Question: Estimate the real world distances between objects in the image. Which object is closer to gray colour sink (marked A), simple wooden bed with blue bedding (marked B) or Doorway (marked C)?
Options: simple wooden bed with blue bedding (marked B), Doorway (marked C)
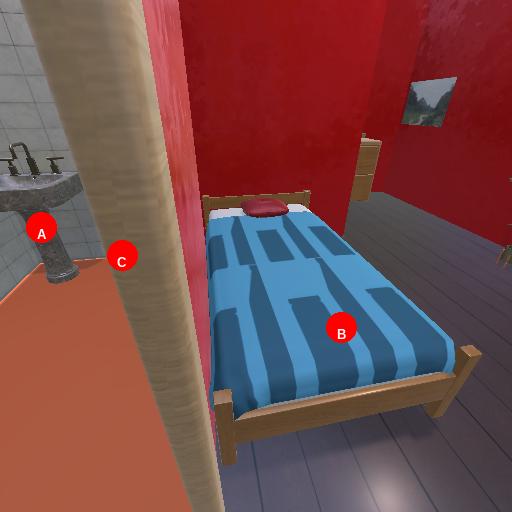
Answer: simple wooden bed with blue bedding (marked B)